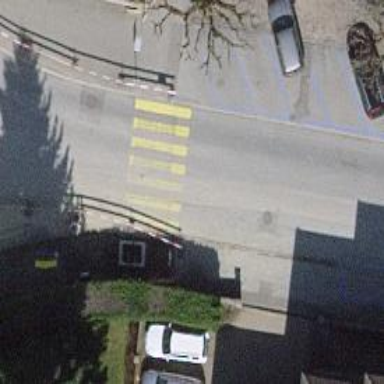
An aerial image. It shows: Zebra crossing on the road.